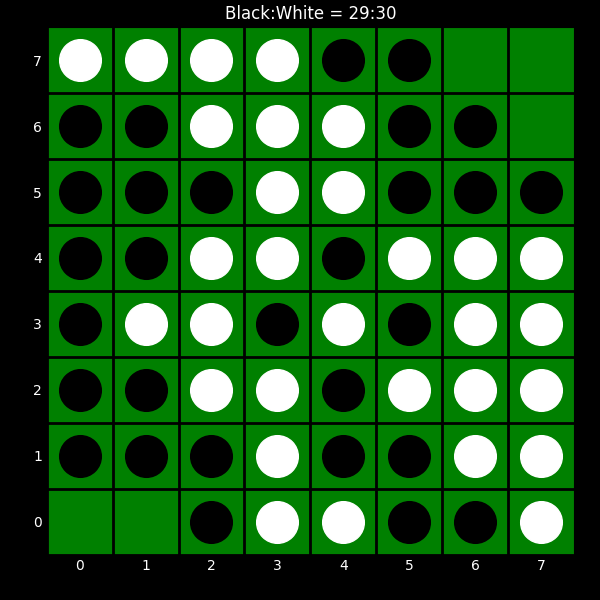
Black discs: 29
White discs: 30